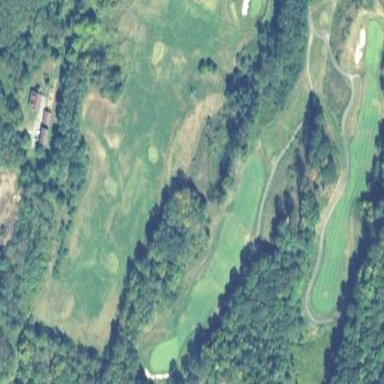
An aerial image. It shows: Golf green pitch on grass land. It is designated for the sport of golf.